Question: I am trying to solve a bug and I have no idea what is causing it.
The input field of a JQuery autocomplete's height is set to 149px:

I don't know what is modifying 'element.style'.
The URL of my testing site is: <URL>, click on one of the magnifiers to open the JQuery box.
What is the cause of this height re-size?
The CSS for this input item:
'''
#lts {
font-size: 15px;
border: 1px solid #010109;
padding-left: 2px;
width: 160px;
height: 20px;
}
'''
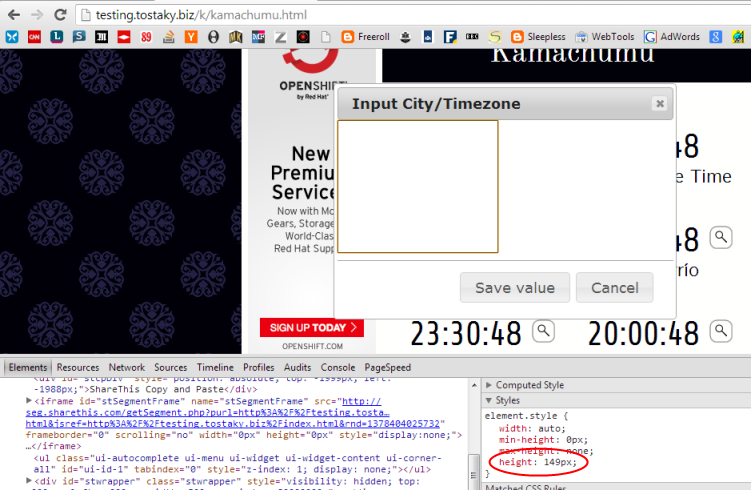
Answer: My bad, it is a regression:
'''
<div id="cts" title="Type In Your City/Timezone">
<div class="ui-widget">
<input id="lts" title="Input City/Timezone" />
</div>
</div>
'''
I had removed 'id="cts"' on the top div and initialized the dialog on 'id="lts"'. Restoring the initial code solved the issue.